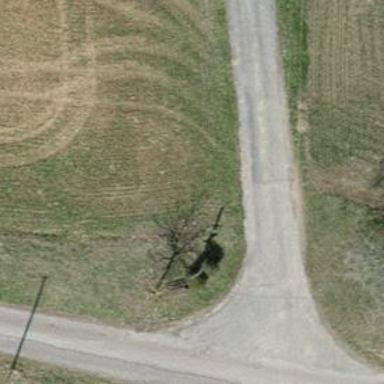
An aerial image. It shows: Historic wayside cross.